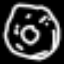
Label: donut